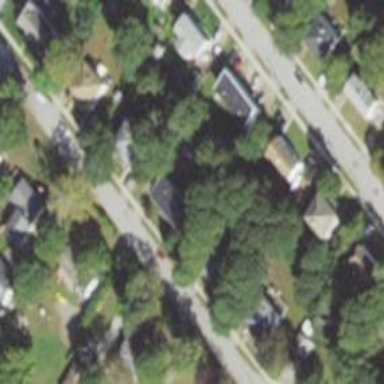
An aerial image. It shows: Residential driveway.